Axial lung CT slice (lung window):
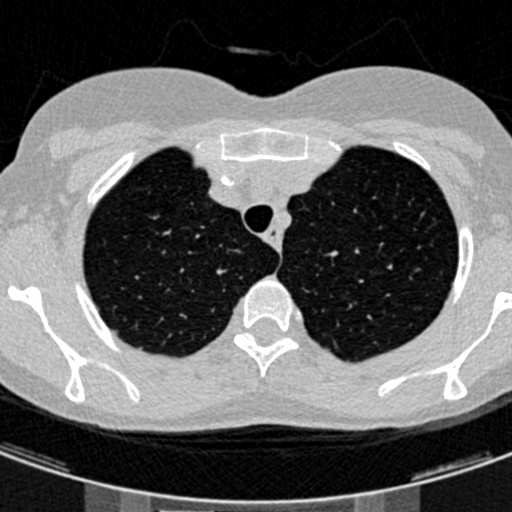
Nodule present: no